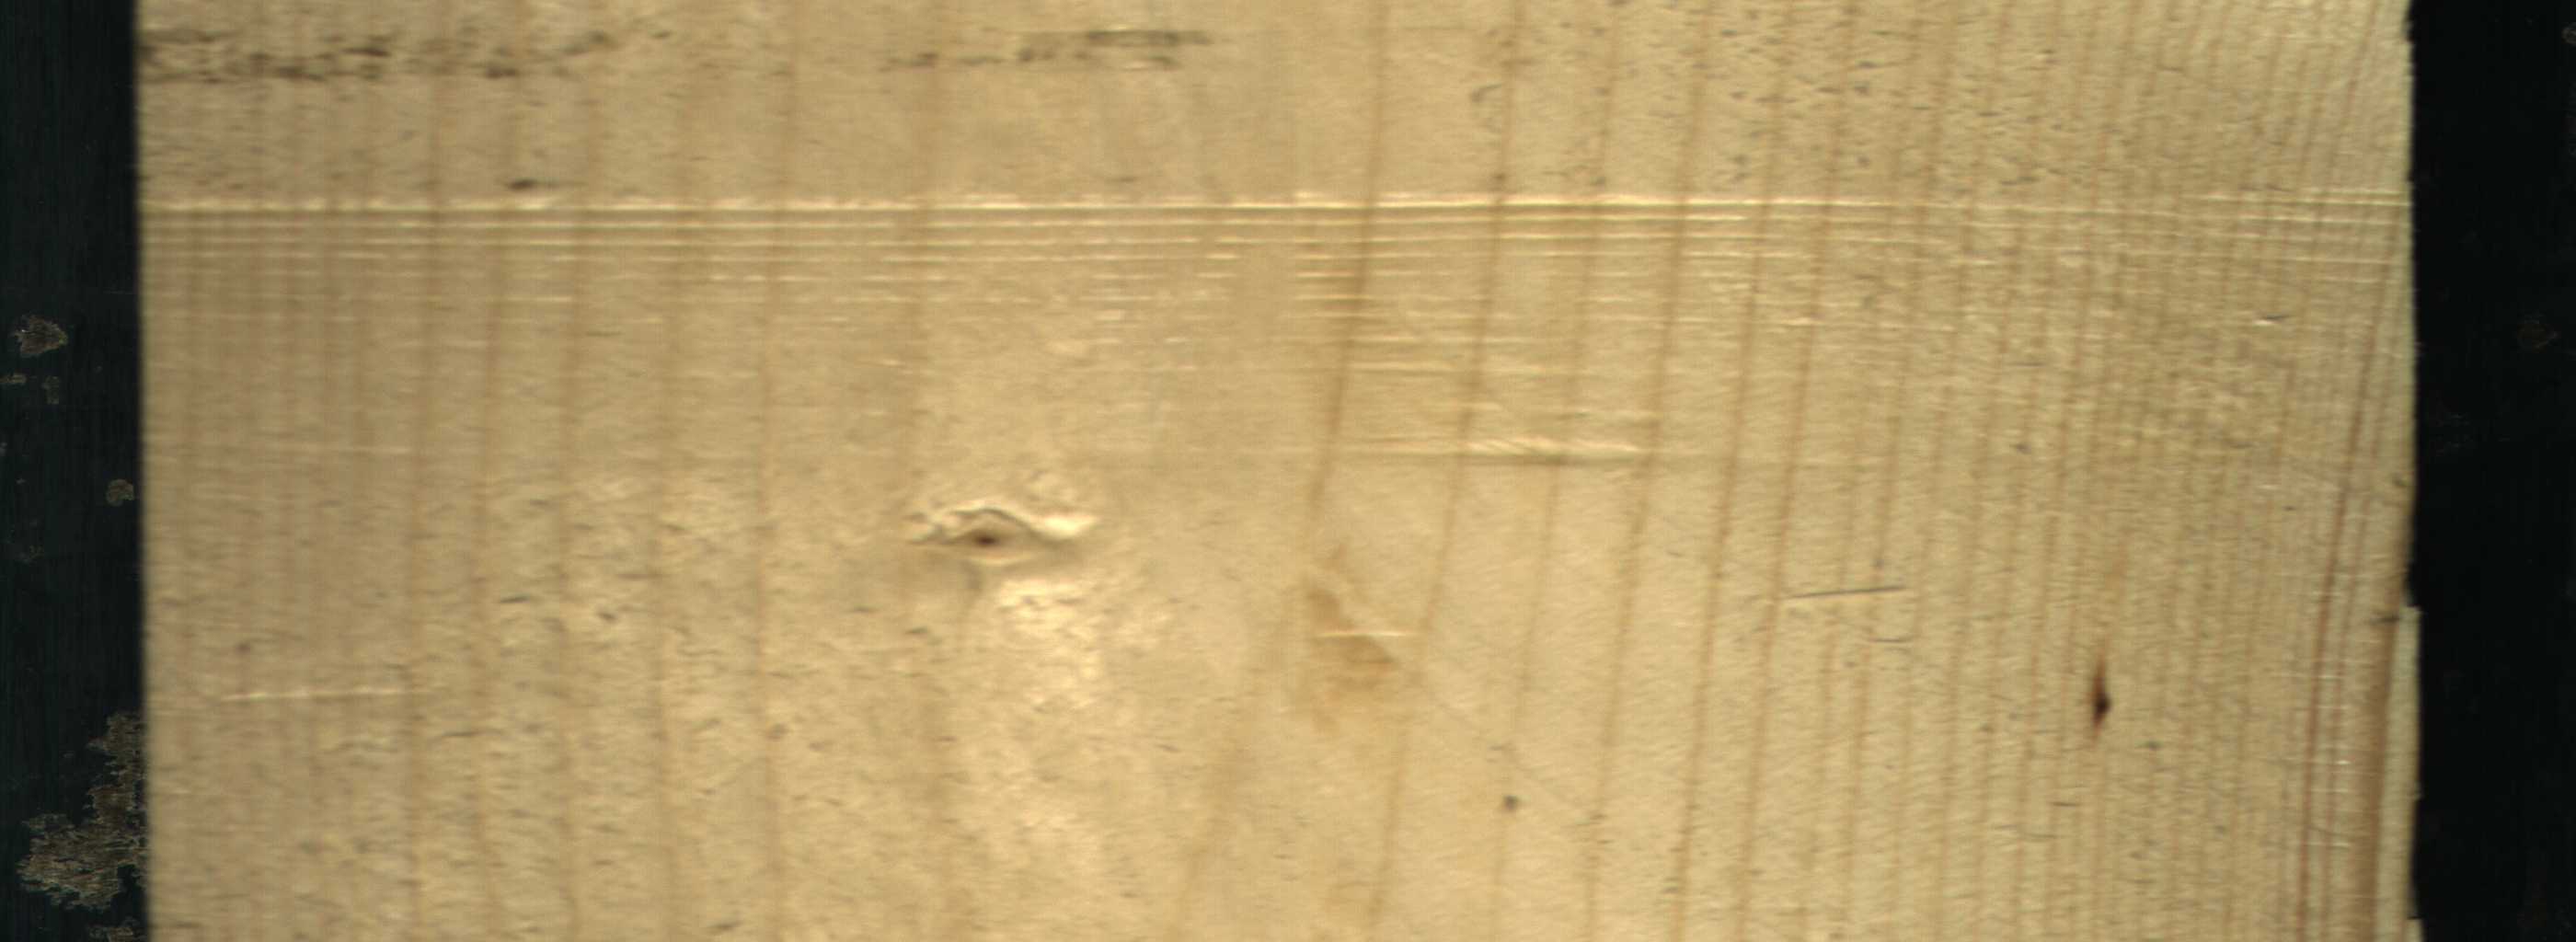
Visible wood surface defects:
resin
Live_Knot